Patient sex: F
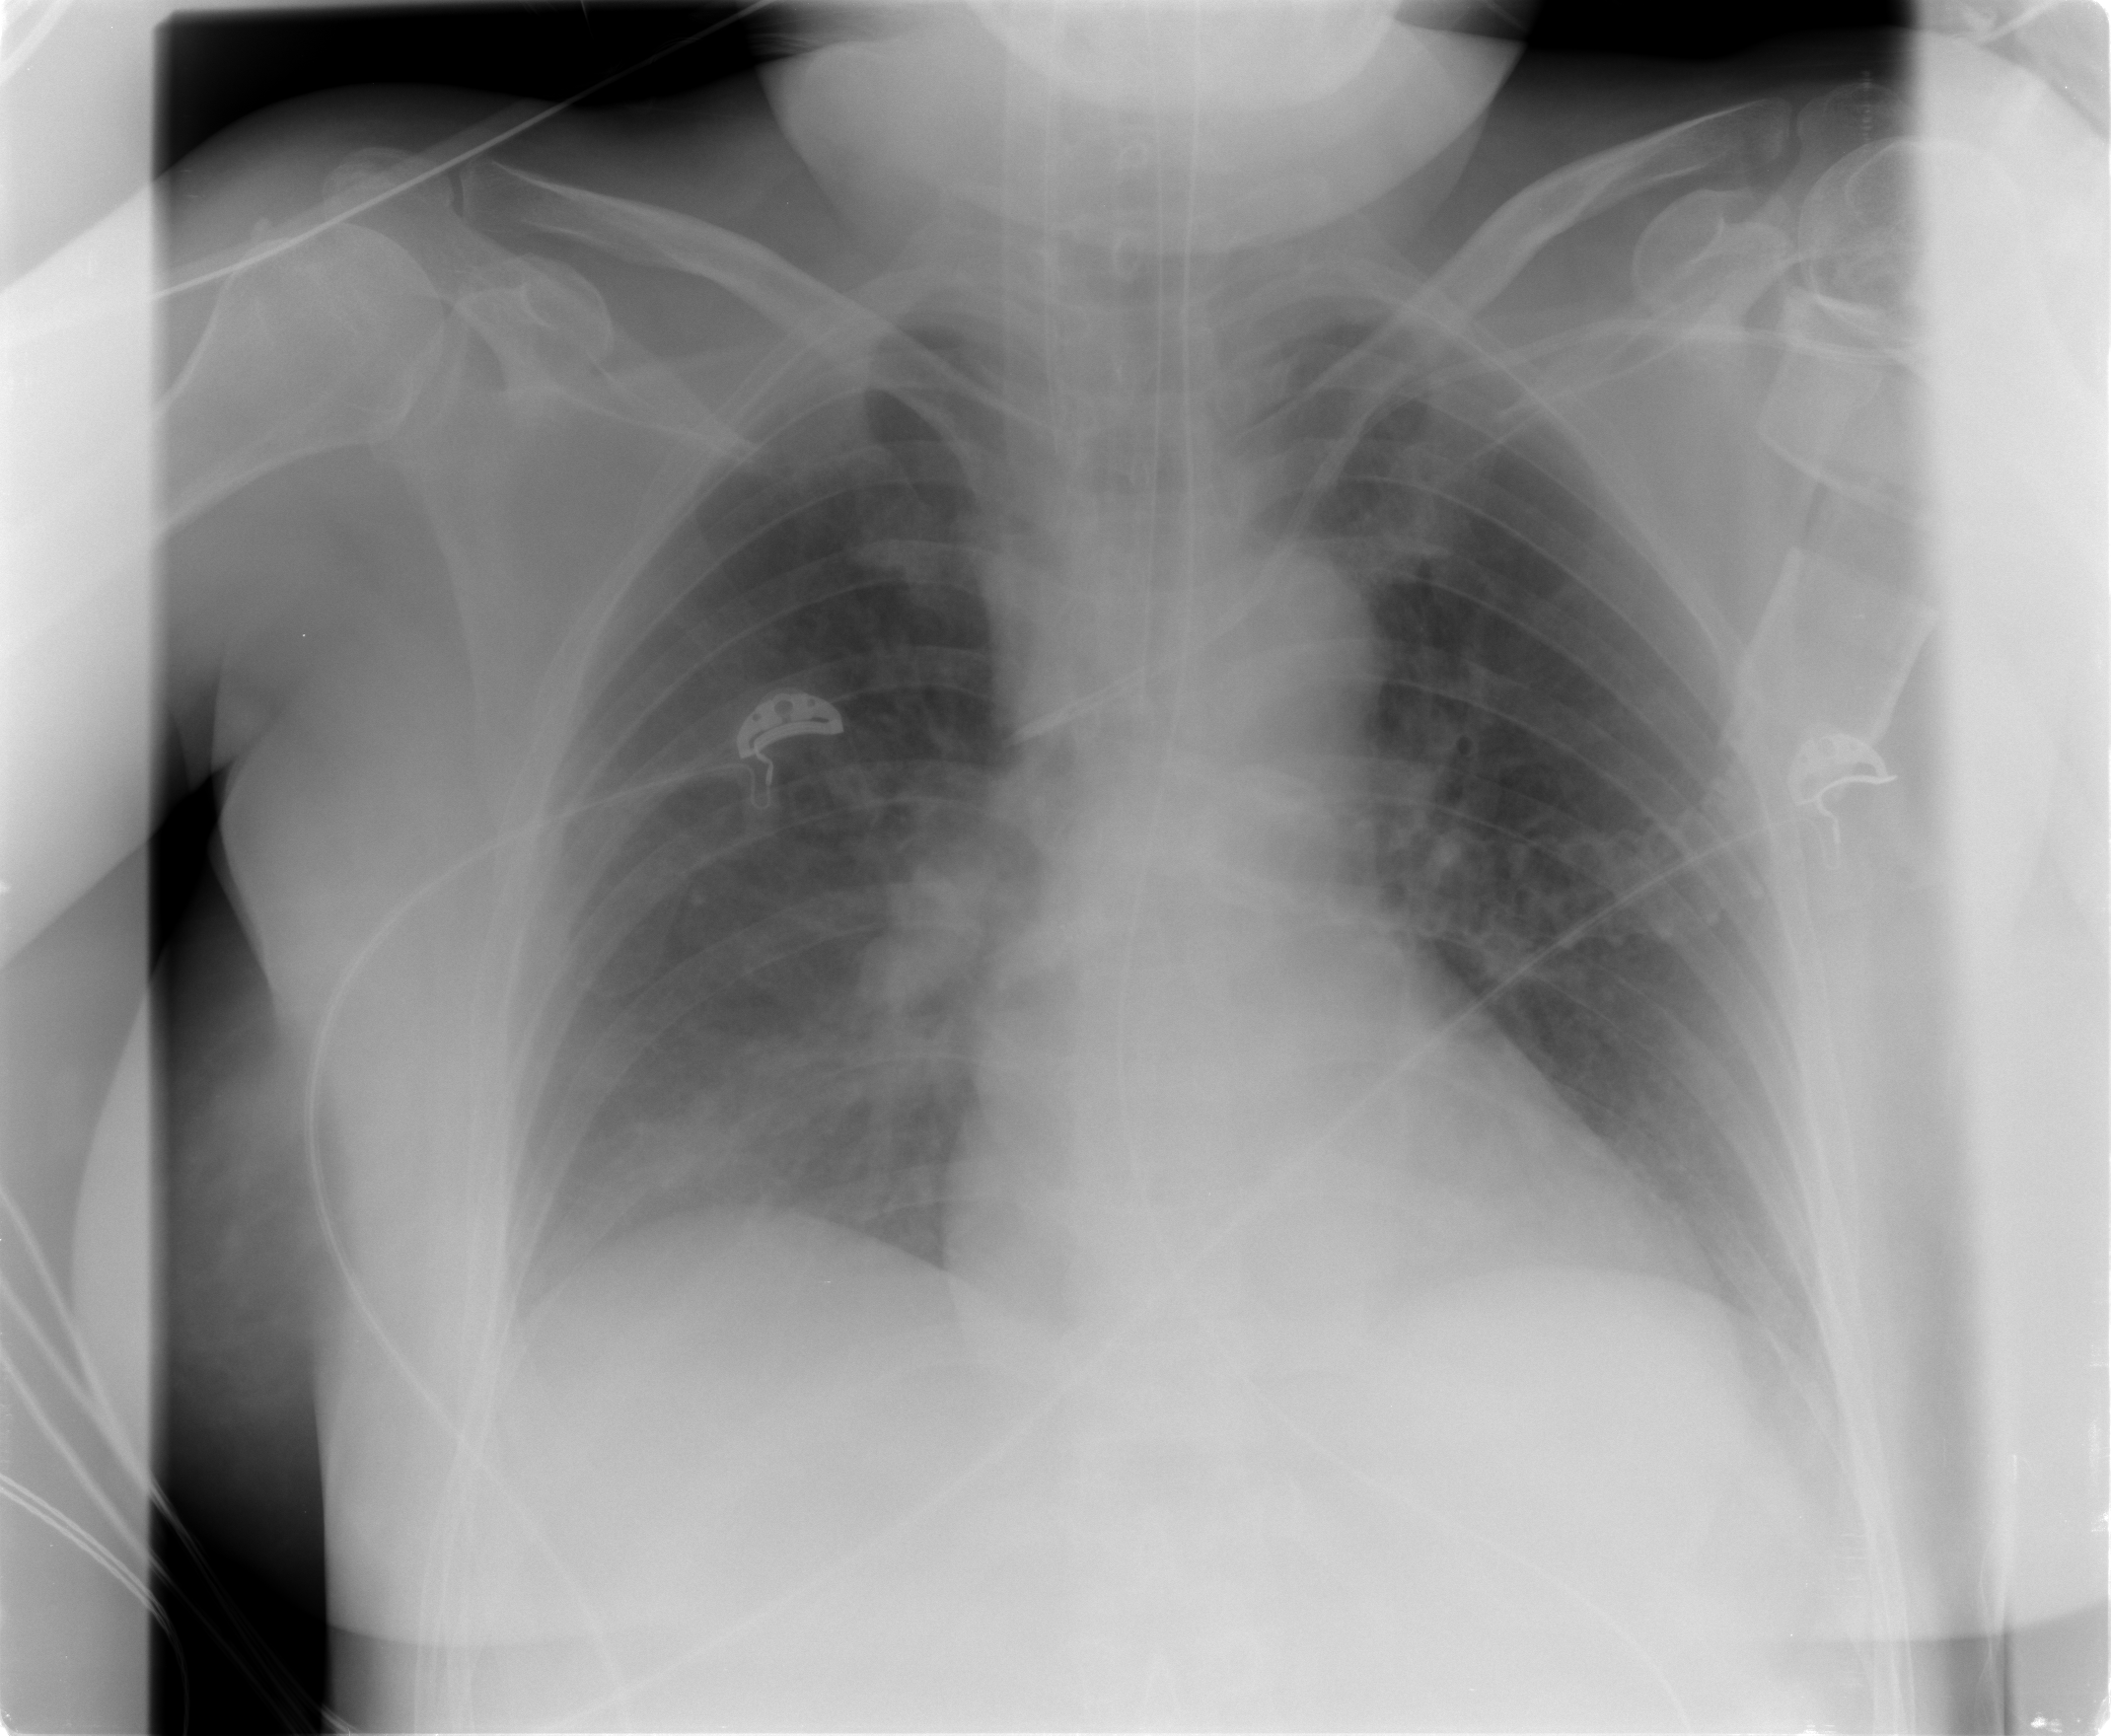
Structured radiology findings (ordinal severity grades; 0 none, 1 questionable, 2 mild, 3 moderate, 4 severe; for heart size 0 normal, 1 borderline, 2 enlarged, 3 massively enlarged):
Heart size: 0
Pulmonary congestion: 2
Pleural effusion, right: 0
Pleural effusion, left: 0
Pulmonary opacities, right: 2
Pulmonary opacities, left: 0
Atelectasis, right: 0
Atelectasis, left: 0